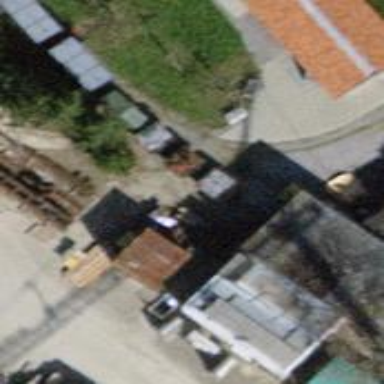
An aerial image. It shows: Narrow-gauge railway siding.